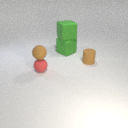
small red rubber sphere in front of small brown rubber cylinder